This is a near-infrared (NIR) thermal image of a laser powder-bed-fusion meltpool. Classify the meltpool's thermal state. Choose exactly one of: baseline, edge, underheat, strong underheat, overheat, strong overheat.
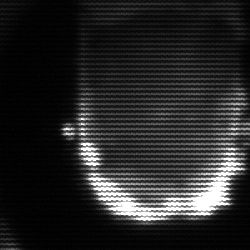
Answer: baseline